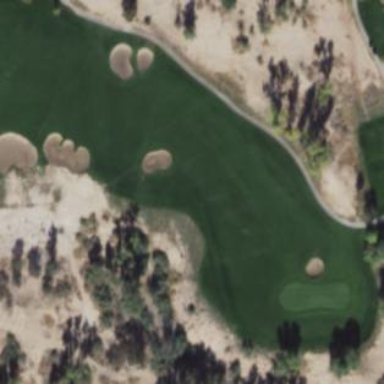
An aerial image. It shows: Area with grass used as rough in golf course.